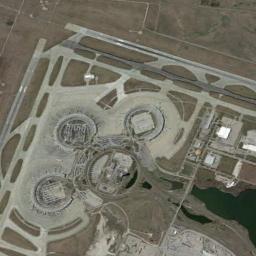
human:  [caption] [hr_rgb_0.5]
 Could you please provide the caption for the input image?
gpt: A complex airport with many runways and buildings and a circular apron .

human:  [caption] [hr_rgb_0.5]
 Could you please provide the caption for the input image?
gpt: An airport with some staggered runways and round terminals in the vacant lot and the lakes beside .

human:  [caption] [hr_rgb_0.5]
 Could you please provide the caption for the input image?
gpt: There are two crossing runways here .

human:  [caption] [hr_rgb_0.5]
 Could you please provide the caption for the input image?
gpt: There are three circular aprons at the airport .

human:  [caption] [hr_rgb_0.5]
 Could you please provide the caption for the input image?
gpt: The airport runway is flanked by grass .